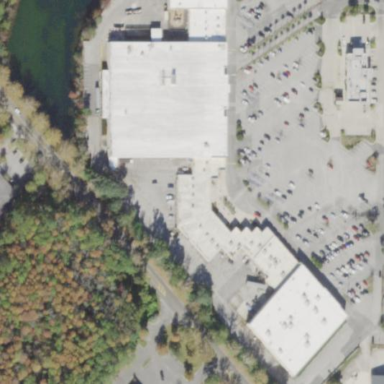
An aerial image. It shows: Retail area.